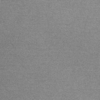
Label: dusty